You are looking at the short-time Fourier spectrogram of a bearing's acceleration signal. Based on the visible evidence, which condition applies: normal, inner_race, outer_race, ball?
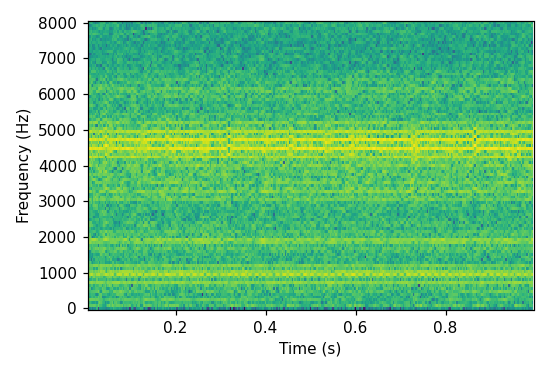
Answer: outer_race